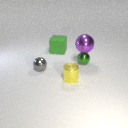
small gray metal sphere to the left of large green rubber cube